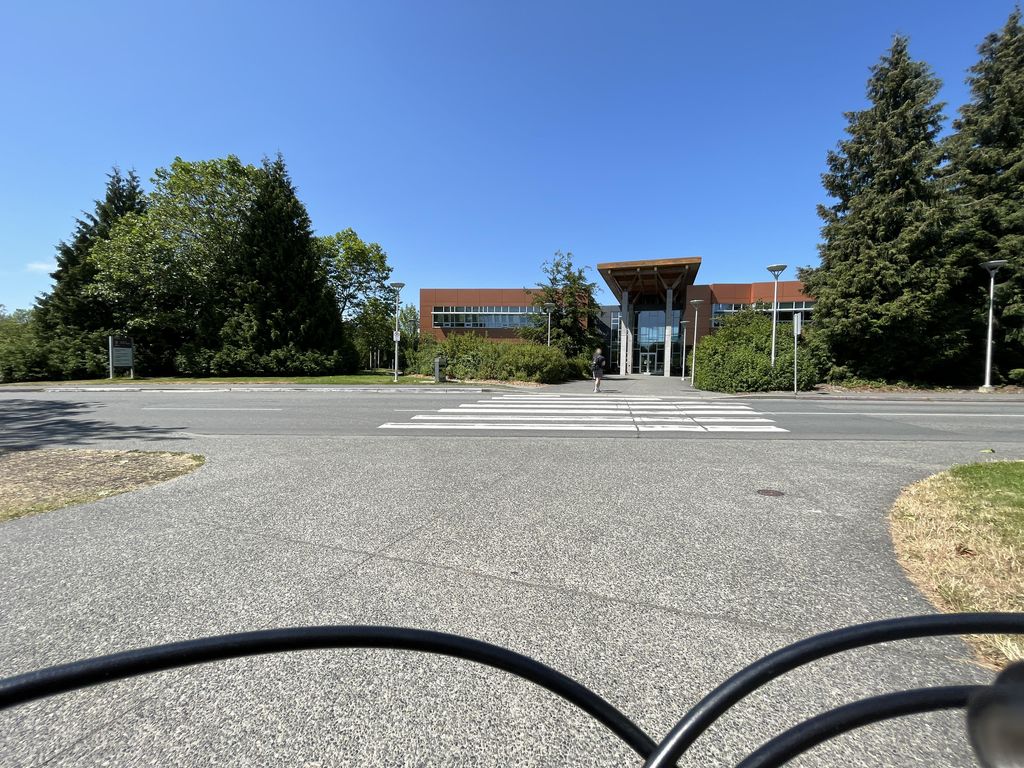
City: victoria